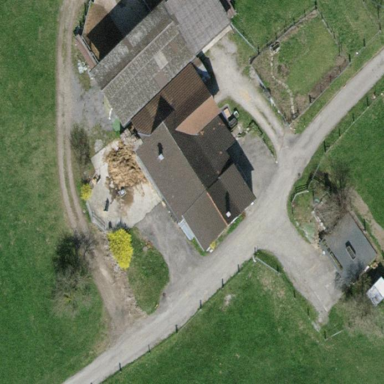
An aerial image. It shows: Farmyard in rural farm setting.